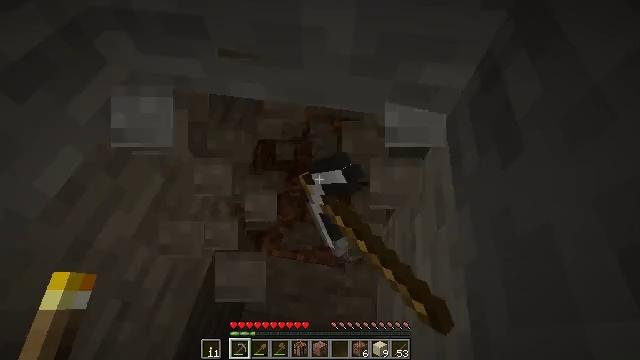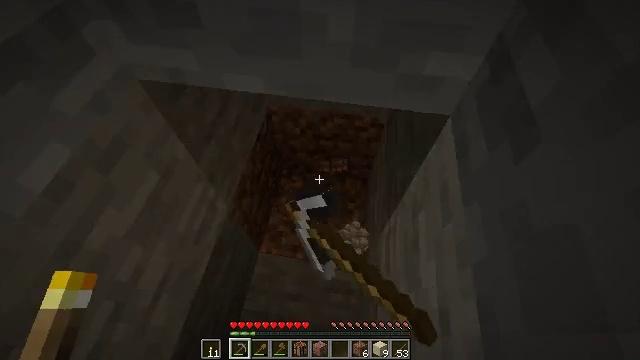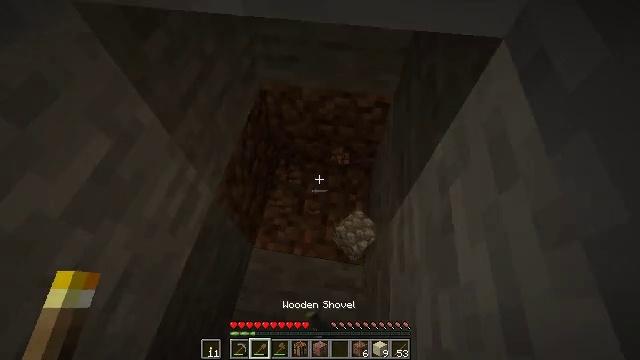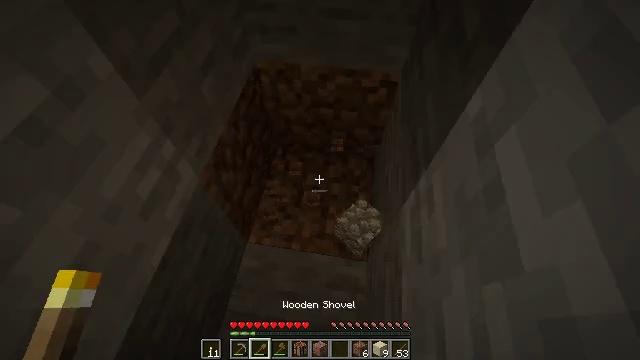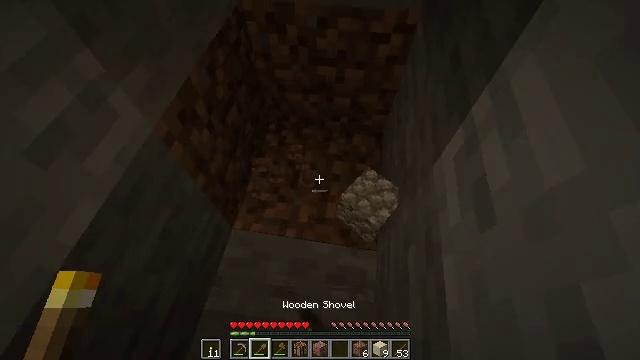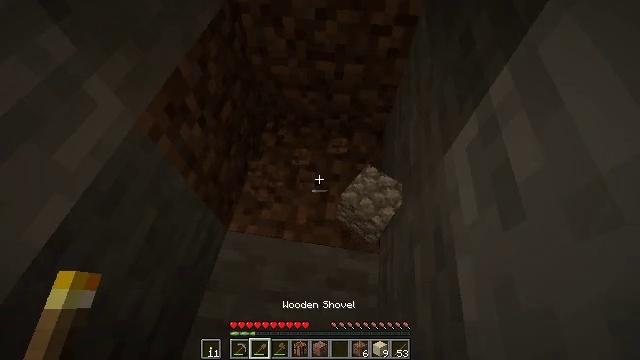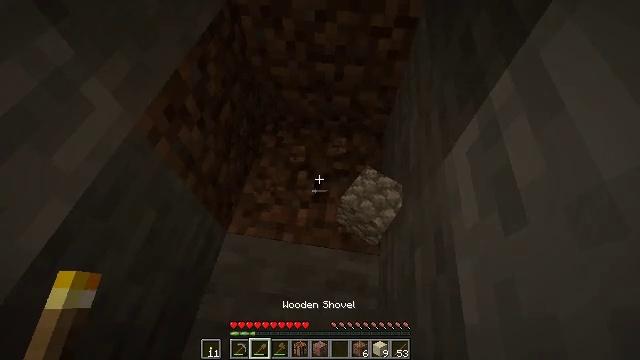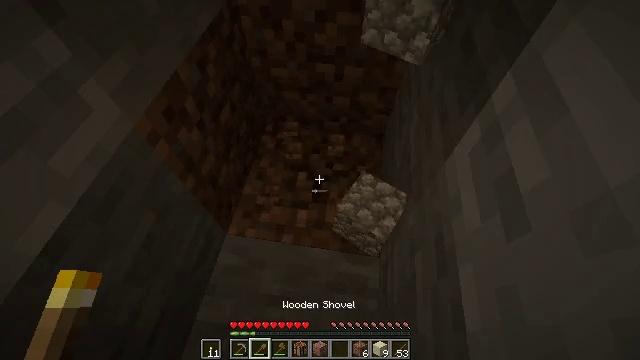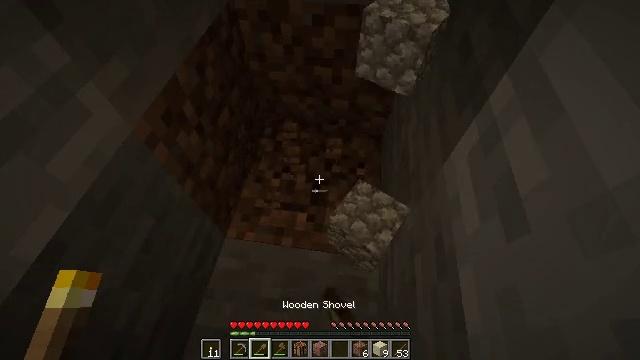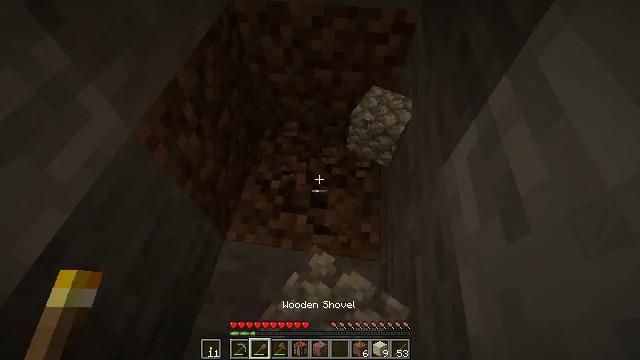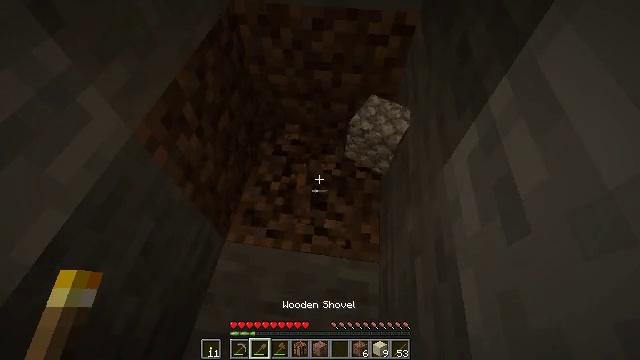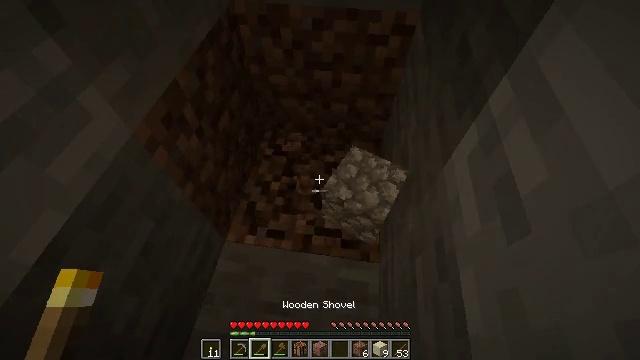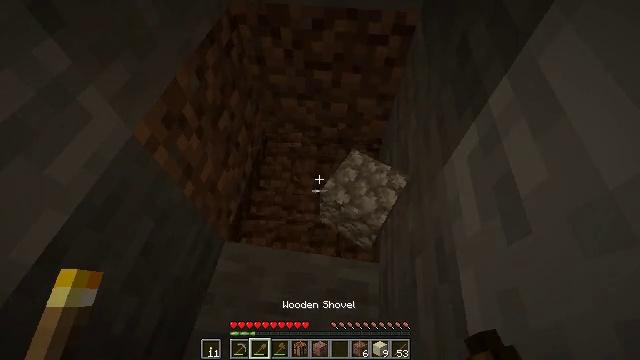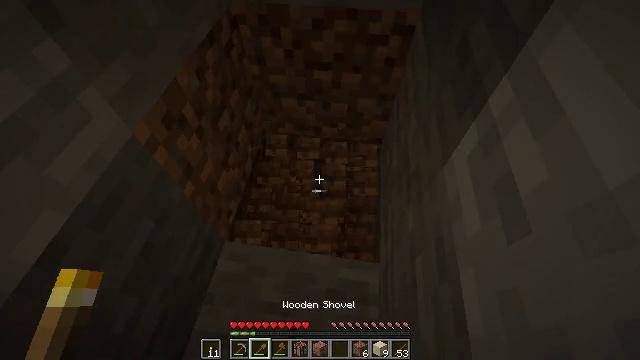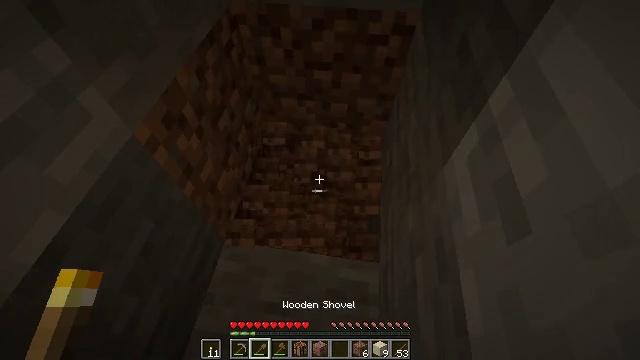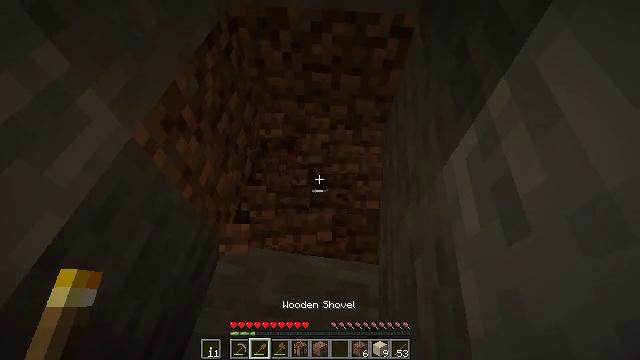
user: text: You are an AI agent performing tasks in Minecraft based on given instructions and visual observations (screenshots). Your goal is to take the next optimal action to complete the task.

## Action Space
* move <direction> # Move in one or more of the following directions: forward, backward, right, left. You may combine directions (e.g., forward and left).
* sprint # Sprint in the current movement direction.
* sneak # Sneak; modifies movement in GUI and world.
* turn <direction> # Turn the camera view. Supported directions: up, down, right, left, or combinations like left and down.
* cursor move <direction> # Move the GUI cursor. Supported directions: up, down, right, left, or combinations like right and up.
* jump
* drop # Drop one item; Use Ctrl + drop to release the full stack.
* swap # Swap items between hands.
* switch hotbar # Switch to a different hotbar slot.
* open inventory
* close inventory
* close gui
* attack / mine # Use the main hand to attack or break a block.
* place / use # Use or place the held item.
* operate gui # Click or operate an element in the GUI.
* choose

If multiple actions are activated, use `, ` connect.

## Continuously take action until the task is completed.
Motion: motion action
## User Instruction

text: Gather dirt.
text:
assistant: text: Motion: attack / mine
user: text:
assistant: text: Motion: attack / mine
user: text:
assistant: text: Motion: attack / mine
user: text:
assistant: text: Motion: attack / mine
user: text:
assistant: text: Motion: attack / mine
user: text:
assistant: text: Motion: attack / mine
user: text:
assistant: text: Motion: attack / mine
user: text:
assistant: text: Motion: attack / mine
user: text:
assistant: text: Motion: attack / mine
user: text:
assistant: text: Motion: attack / mine
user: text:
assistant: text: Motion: attack / mine
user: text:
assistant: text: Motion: attack / mine
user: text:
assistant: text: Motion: attack / mine
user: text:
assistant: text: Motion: attack / mine
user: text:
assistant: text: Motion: attack / mine
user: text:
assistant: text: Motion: turn up, attack / mine
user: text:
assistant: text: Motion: attack / mine
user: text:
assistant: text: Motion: attack / mine
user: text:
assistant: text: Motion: attack / mine
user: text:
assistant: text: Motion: turn right, attack / mine
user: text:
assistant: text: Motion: turn right, attack / mine
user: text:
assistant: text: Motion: attack / mine
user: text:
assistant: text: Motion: turn right, attack / mine
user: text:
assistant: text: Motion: attack / mine
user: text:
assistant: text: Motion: attack / mine
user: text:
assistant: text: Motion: attack / mine
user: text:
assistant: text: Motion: move left, attack / mine
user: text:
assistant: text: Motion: move left, attack / mine
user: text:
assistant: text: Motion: turn right, attack / mine
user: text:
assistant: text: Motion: attack / mine